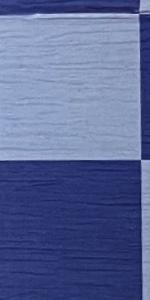
Label: Empty